Question: I have a UITableViewController and I want to add a UISearchBarController at the top so it searches with a different table view (not the table view of the UITableViewController).
How can I initialize this via code and no IB?
'''
@interface mySearchController : UITableViewController <UISearchDisplayDelegate, UISearchBarDelegate>
@property (nonatomic, retain) UISearchDisplayController *aSearchBarController;
@property (nonatomic, retain) UISearchBar *aSearchBar;
@end
- (id)init {
if ((self = [super init])) {
UISearchBar *tempSearchBar = [[UISearchBar alloc] initWithFrame:CGRectMake(0, 0, self.tableView.frame.size.width, 0)];
self.aSearchBar = tempSearchBar;
self.aSearchBar.delegate = self;
[self.aSearchBar sizeToFit];
self.tableView.tableHeaderView = self.aSearchBar;
[self.aSearchBar release];
UISearchDisplayController *tempSearchDisplayController = [[UISearchDisplayController alloc] initWithSearchBar:aSearchBar contentsController:self];
self.searchDisplayController = tempSearchDisplayController;
self.searchDisplayController.delegate = self;
self.searchDisplayController.searchResultsDataSource = self;
self.searchDisplayController.searchResultsDelegate = self;
}
return self;
}
- (id)initWithStyle:(UITableViewStyle)style {
self = [super initWithStyle:UITableViewStyleGrouped];
if (self) {
// Custom initialization.
}
return self;
}
'''

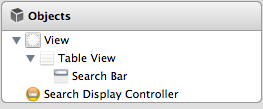
Answer: A cursory glance at the <URL> would answer your question.
> "Typically you initialize a search display controller from a view
controller (usually an instance of UITableViewController) that's
displaying a list. To perform configuration programmatically, set 'self' for the search display controller's view controller and search results data source and delegate."
So it should look like this:
'''
searchController = [[UISearchDisplayController alloc] initWithSearchBar:searchBar contentsController:self];
searchController.delegate = self;
searchController.searchResultsDataSource = self;
searchController.searchResultsDelegate = self;
'''
If you follow this pattern, then in the table view data source and delegate methods you can check the methods' table view argument to determine which table view is sending the message:
'''
- (NSInteger)tableView:(UITableView *)tableView numberOfRowsInSection:(NSInteger)section
{
if (tableView == self.tableView)
{
return ...;
}
// If necessary (if self is the data source for other table views),
// check whether tableView is searchController.searchResultsTableView.
return ...;
}
'''